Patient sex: F
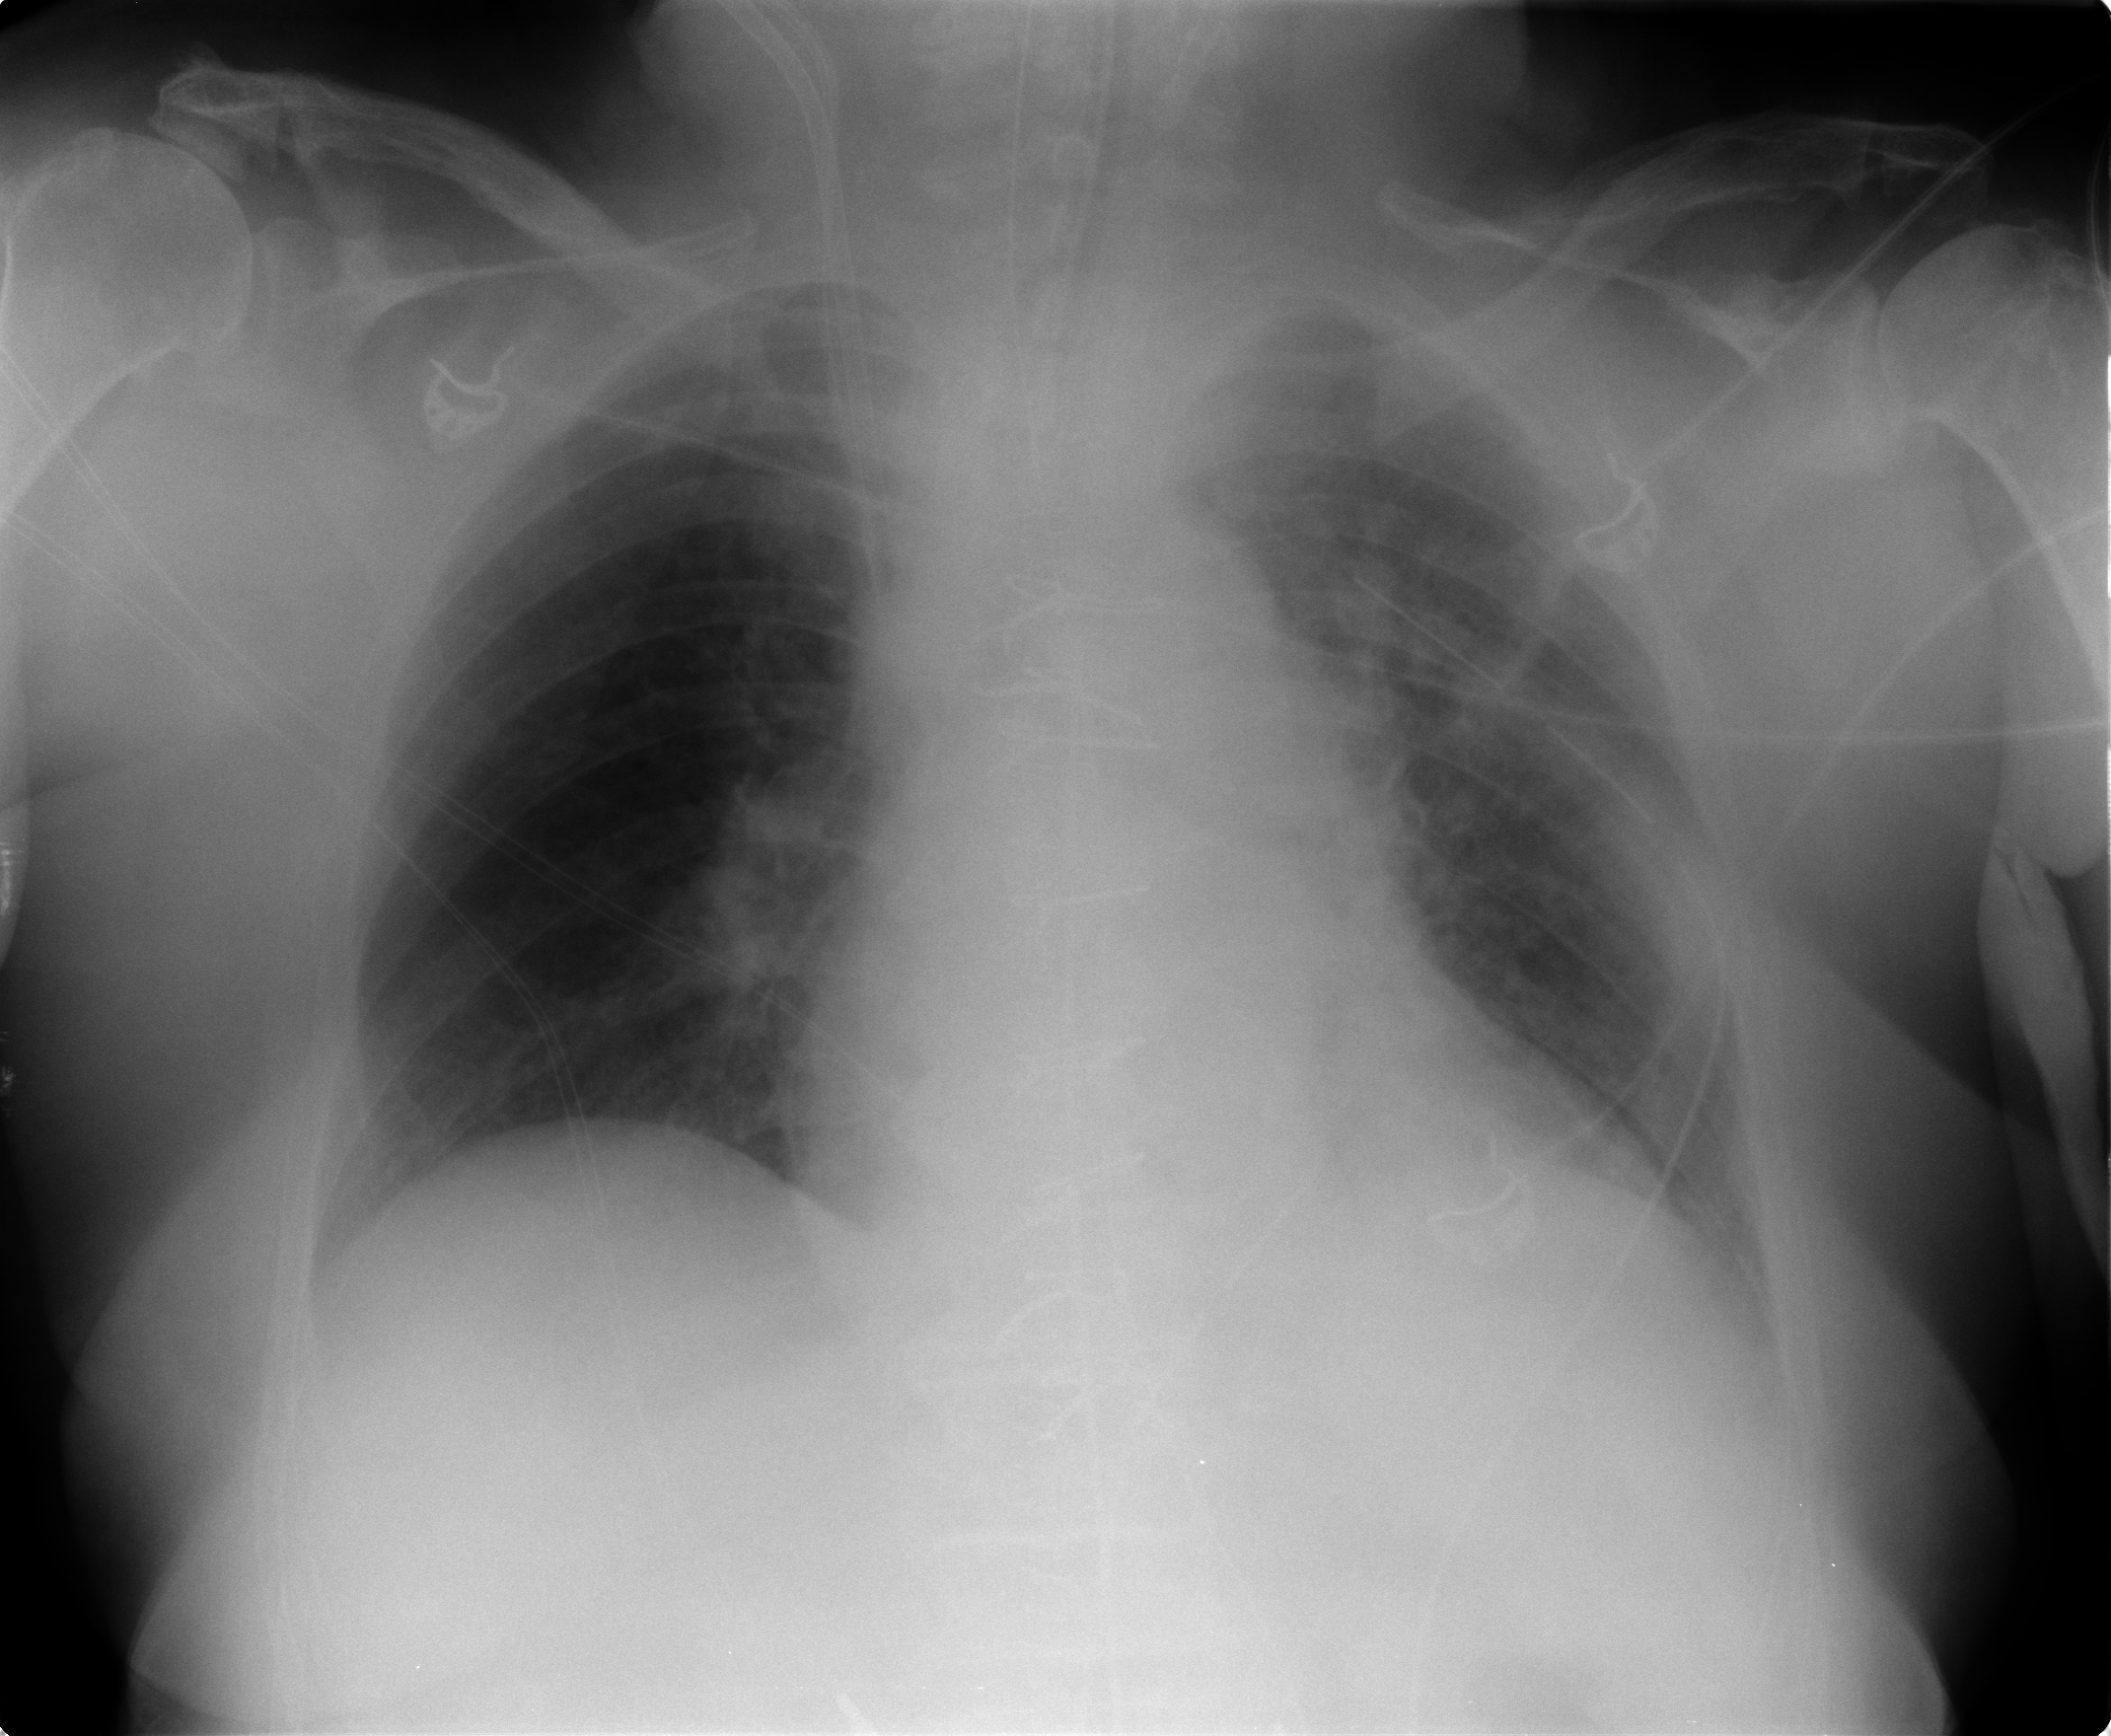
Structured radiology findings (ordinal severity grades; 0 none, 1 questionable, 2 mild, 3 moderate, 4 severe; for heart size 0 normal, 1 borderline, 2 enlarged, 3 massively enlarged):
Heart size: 0
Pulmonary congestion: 2
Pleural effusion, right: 0
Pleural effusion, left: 2
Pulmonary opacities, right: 0
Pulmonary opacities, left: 0
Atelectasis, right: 0
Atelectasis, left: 0